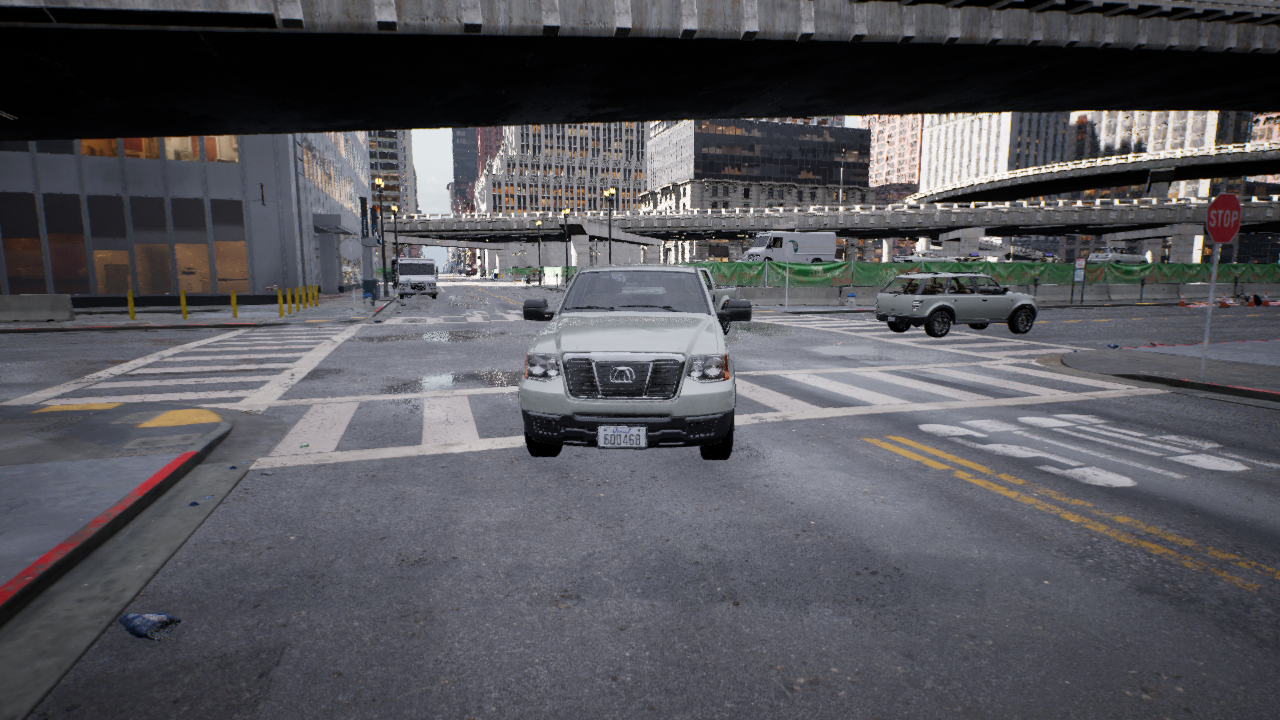
Venue: intersection
Lighting: clear day
Vehicle rig: pickup